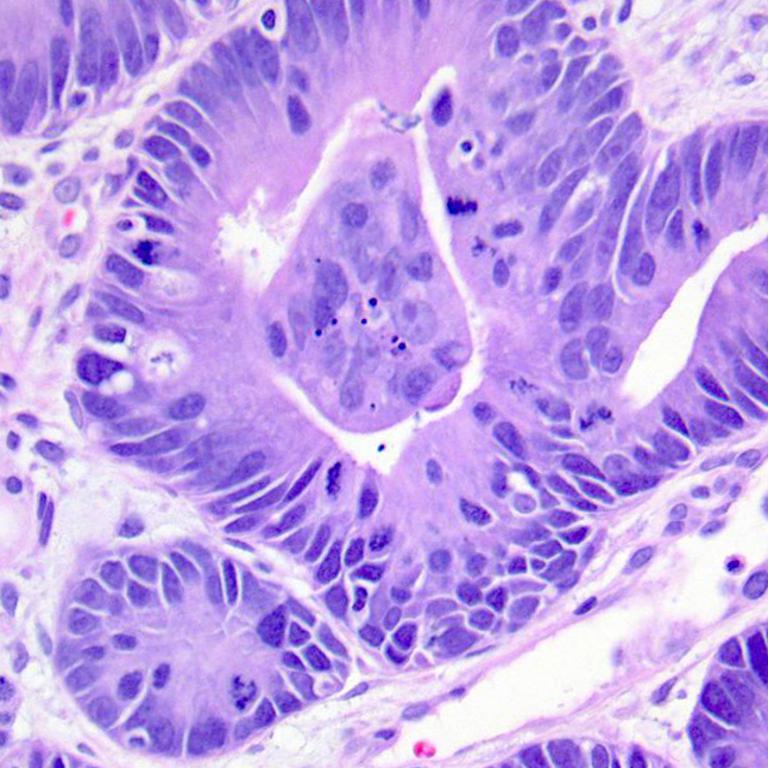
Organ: colon
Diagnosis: adenocarcinomas